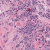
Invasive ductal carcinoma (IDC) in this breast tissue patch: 1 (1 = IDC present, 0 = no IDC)